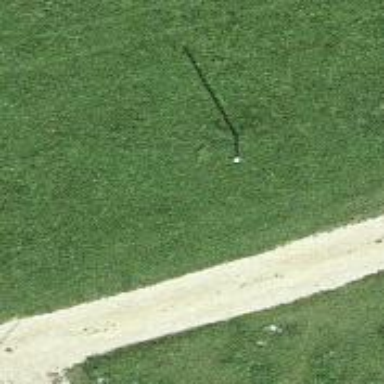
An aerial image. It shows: Power line in the image.